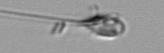
Label: Asterionellopsis_glacialis